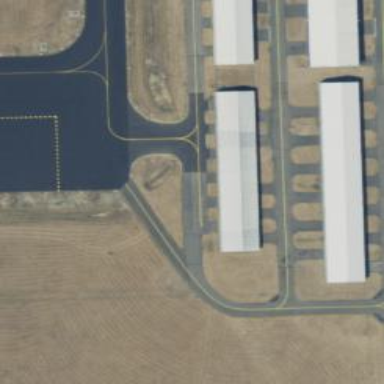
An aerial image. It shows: View of taxiway at the airport.